Field crop: maize
Growth stage: 2
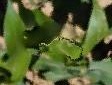
Species: maize